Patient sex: M
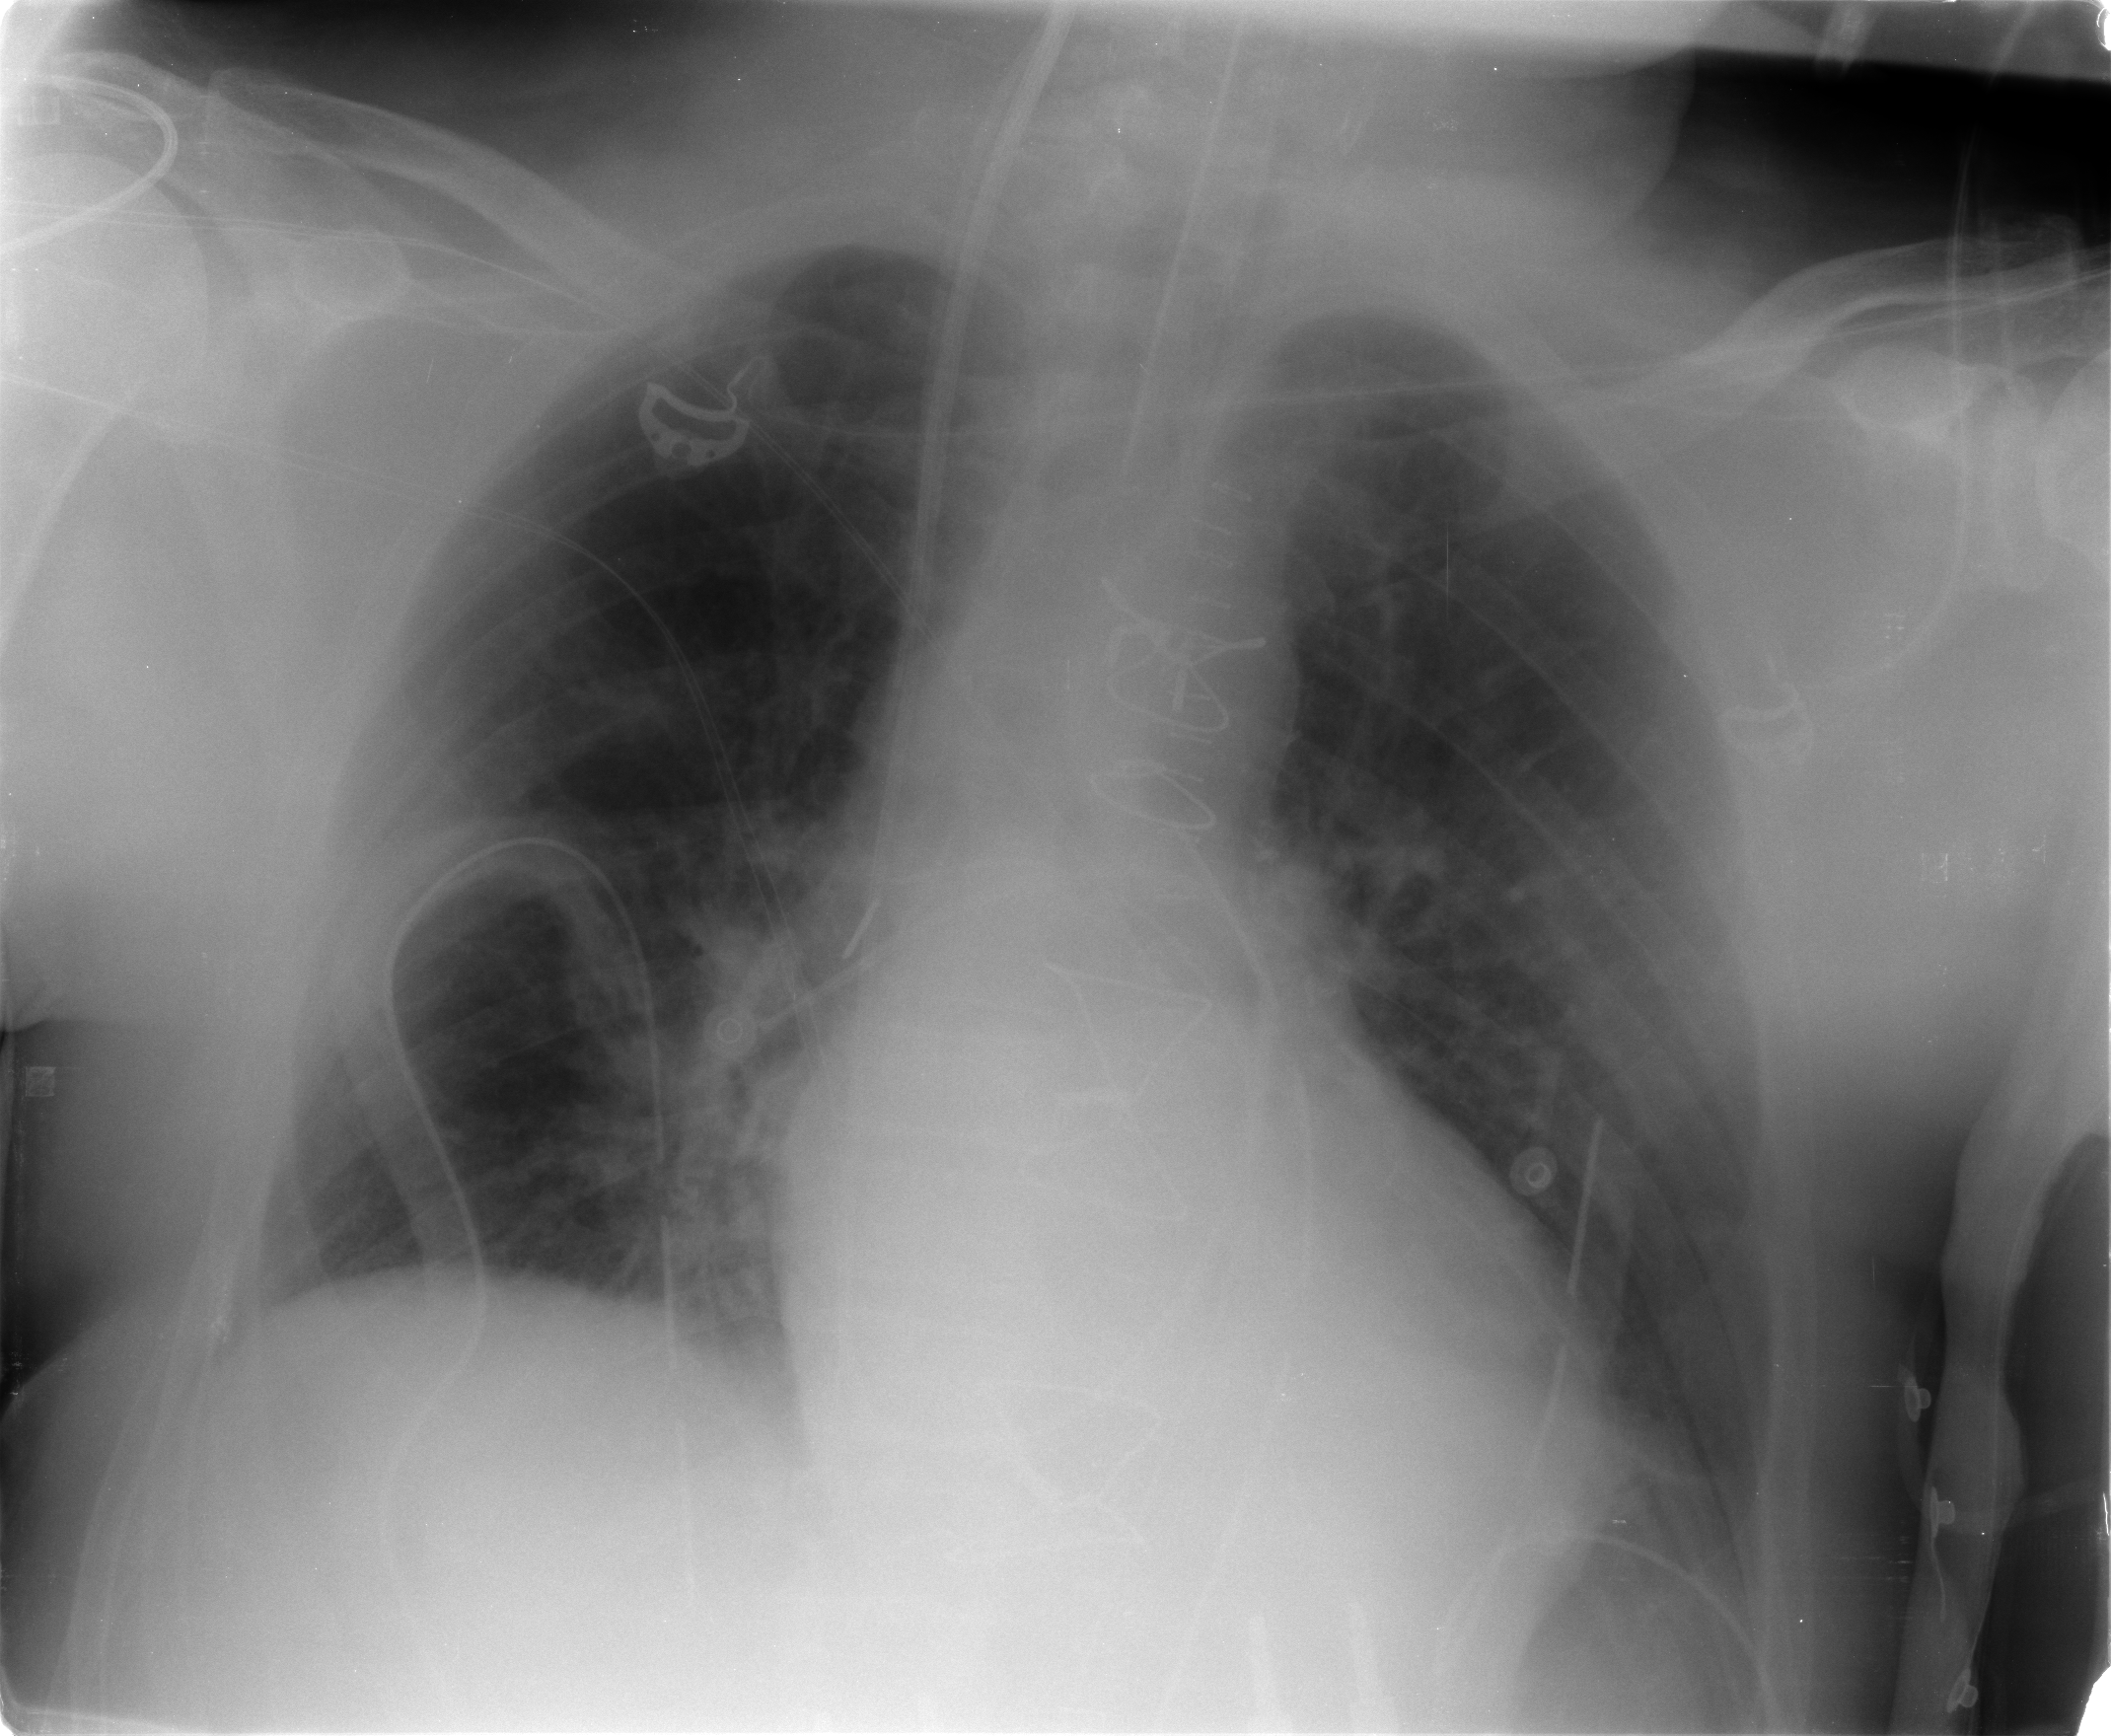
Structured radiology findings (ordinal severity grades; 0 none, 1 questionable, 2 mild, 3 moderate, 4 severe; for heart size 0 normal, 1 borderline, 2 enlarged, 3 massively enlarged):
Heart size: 2
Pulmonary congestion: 2
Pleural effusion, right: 0
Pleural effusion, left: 2
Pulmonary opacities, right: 2
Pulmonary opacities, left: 2
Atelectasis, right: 2
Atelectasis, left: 2